Interaction volume radius: 5 \u00c5
Interaction volume height: 20 \u00c5
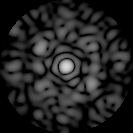
Disorder parameter: 0.6853